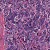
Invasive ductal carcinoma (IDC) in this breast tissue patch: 1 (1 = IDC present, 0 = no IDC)